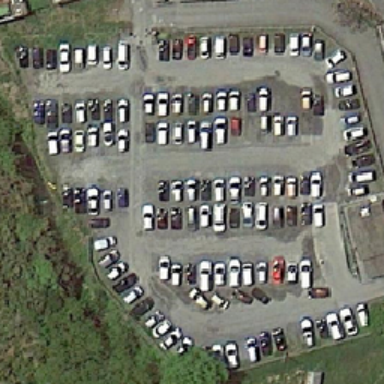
The road and the woods surround the parking lot .